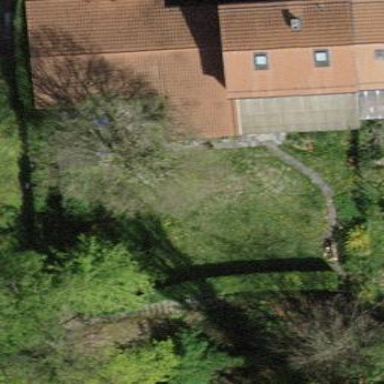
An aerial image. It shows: Garden enclosed by fence.